【题型】解答题　【知识点】平面几何　【难度】easy
如图, 直线 $l_1$、$l_2$、$l_3$ 分别交直线 $l_4$ 于点 $A$、$B$、$C$, 交直线 $l_5$ 于点 $D$、$E$、$F$, 且 $l_1 // l_2 // l_3$, 已知 $AB = 3$, $AC = 5$, $DF = 9$, 求 $DE$、$EF$ 的长。

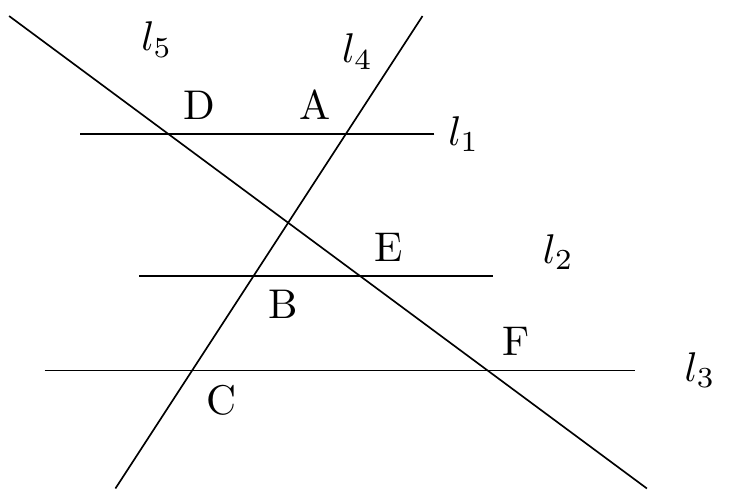
【解答】
解：$\because l_1 // l_2 // l_3$

$\therefore \dfrac{AB}{AC} = \dfrac{DE}{DF}$

$\because AB = 3$, $AC = 5$, $DF = 9$

$\therefore \dfrac{3}{5} = \dfrac{DE}{9}$

解得：$DE = \dfrac{27}{5}$

则 $EF = DF - DE = \dfrac{18}{5}$